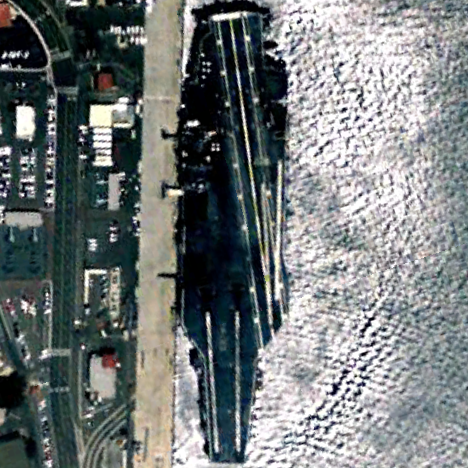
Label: aircraft_carrier